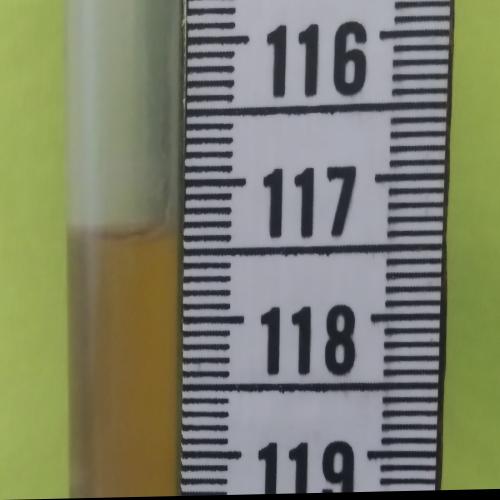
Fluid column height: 117.3 cm